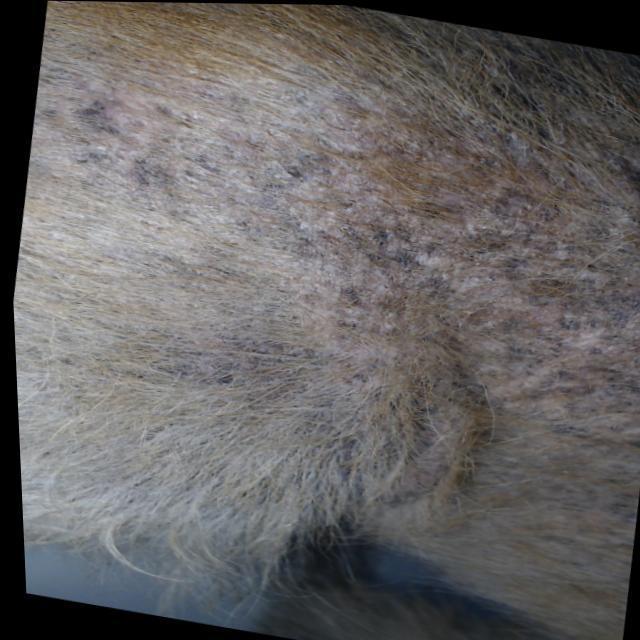
Canine demodicosis (Demodex mange) — caused by Demodex canis mites. Presents with alopecia, follicular papules, pustules, and comedones. Often localized on face and forelimbs.